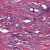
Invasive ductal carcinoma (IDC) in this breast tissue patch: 1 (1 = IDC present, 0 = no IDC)